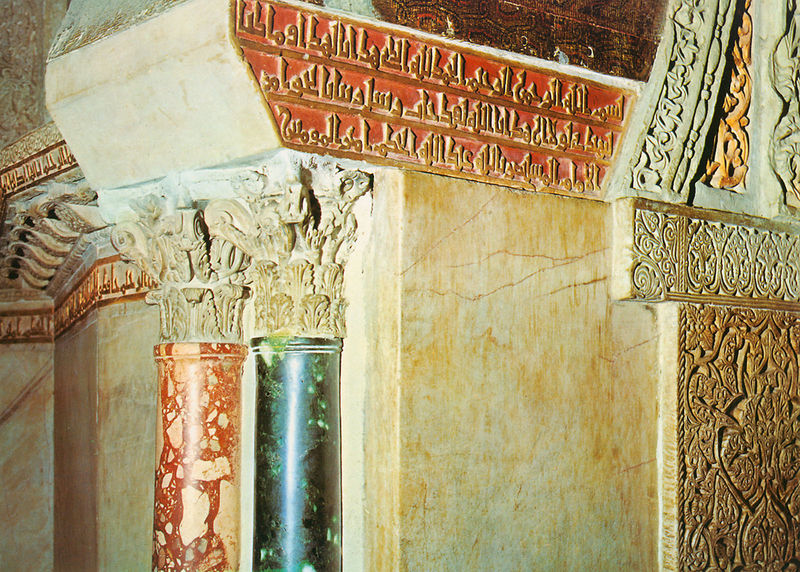
Titel: Säulen stützen den Miharab (in der Moschee von Cordoba)
Institution: Cordoba
Schlagwörter: gelb, grün, marmor, säule, gebäude, rot, ornament, stein, blatt, relief, schrift, ecke, kante, kapitell, arabisch, riss, inschriften, korinthisches kapitell, korintisches kapitell